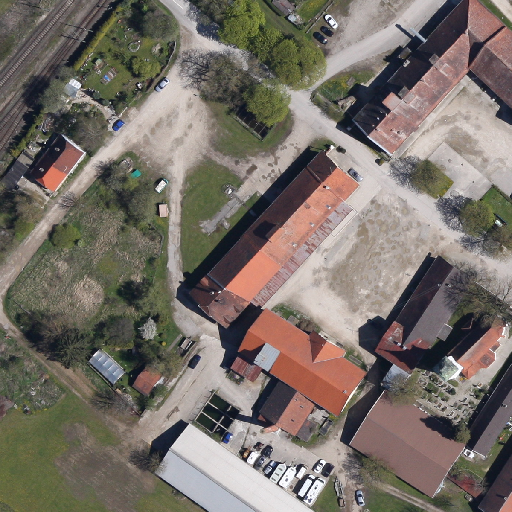
Referring expression: trailer in the parking area